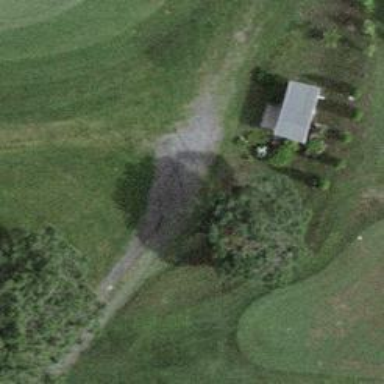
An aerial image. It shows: Designated golf cart path which is track with grade 1 quality.